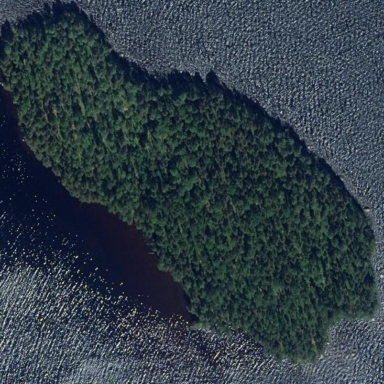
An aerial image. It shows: Islet covered with needle-leaved woodland.